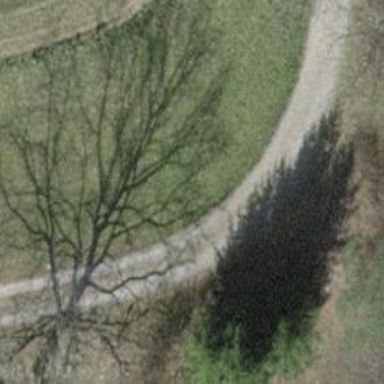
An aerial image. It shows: Track with pebblestone surface. The track type is grade2.